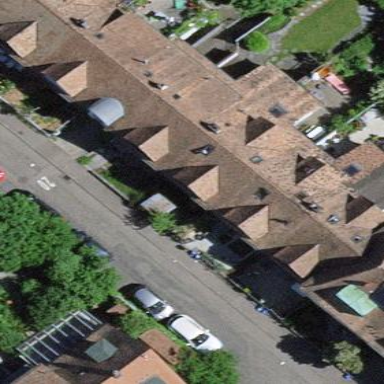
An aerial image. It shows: Terrace building.